Interaction volume radius: 5 \u00c5
Interaction volume height: 45 \u00c5
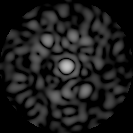
Disorder parameter: 0.8441